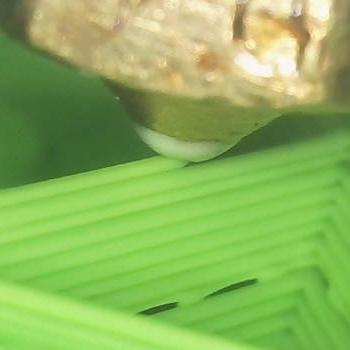
Flow rate: 56%